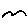
Label: bird